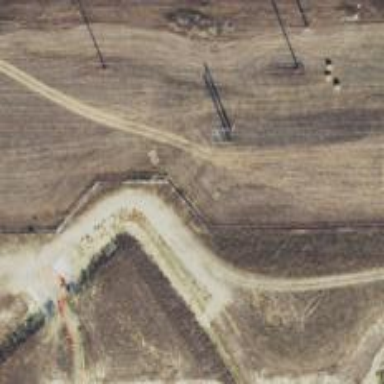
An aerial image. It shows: H-frame designed tower for power lines.